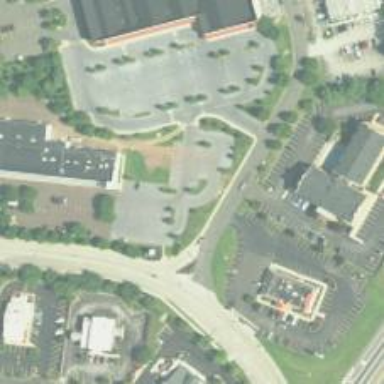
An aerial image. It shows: Retail area.